Question: I was wondering how to add a date field type in drupal 7. I was following a video tutorial, when I notice that I dont have a "date" field type in my select options. How will i do that?

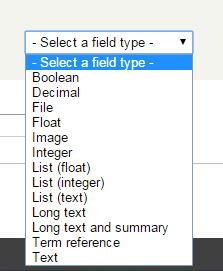
Answer: There is a date module at <URL>. Once, you enable this module there will be a date field type.